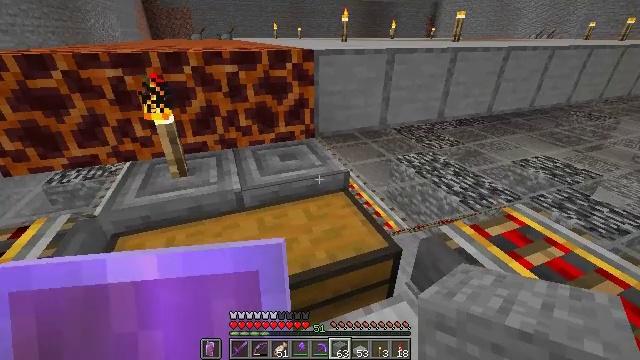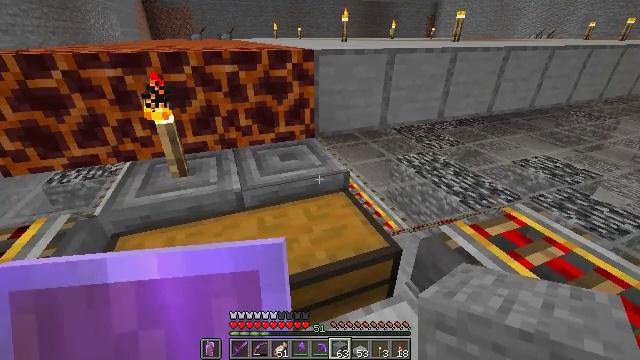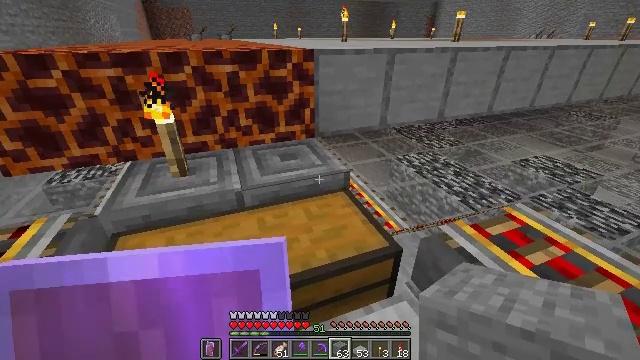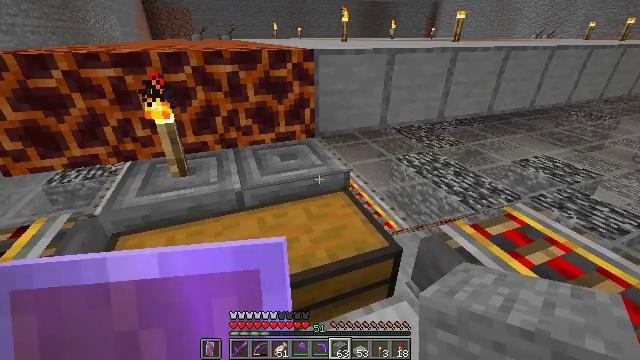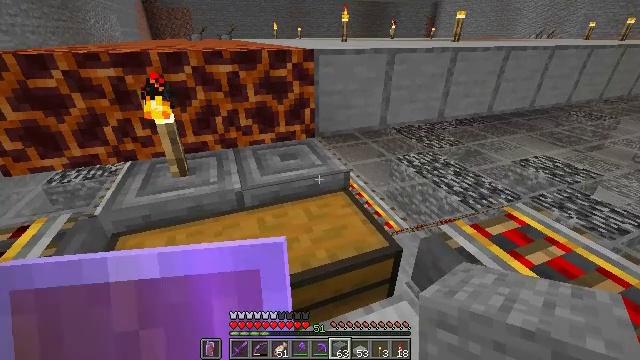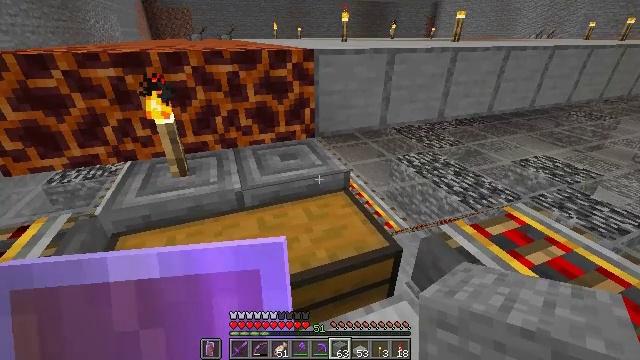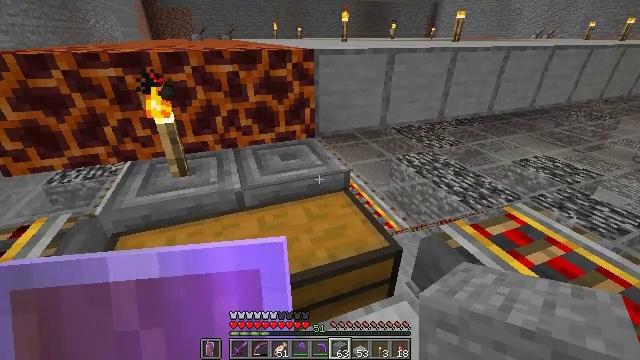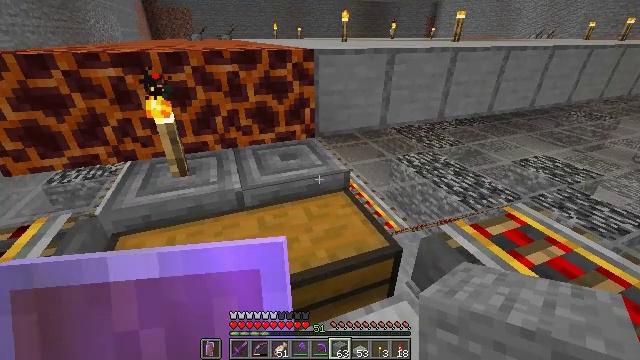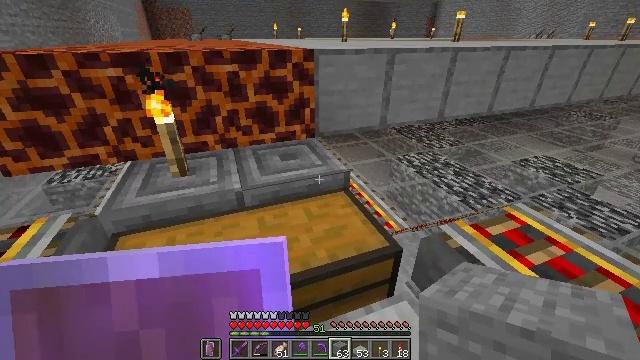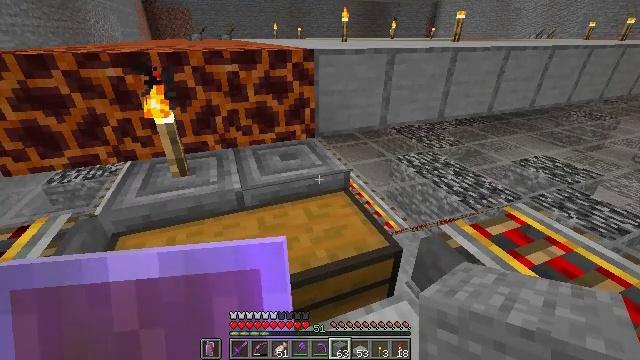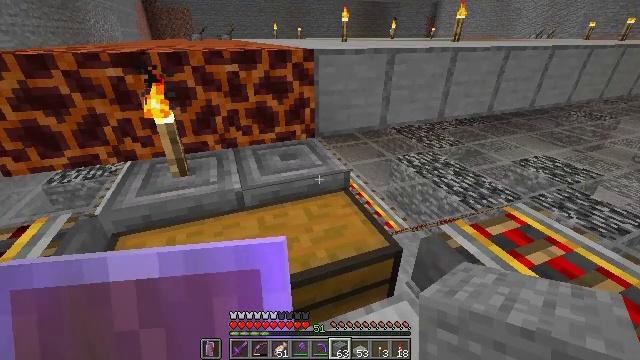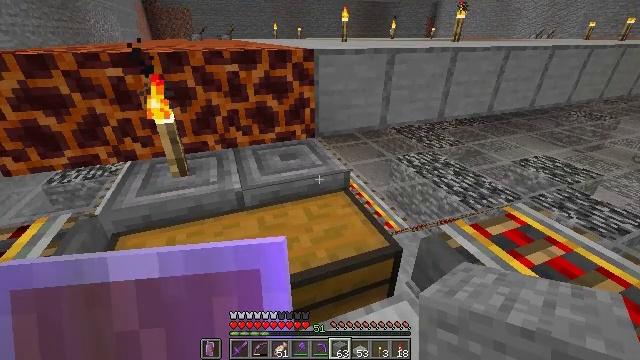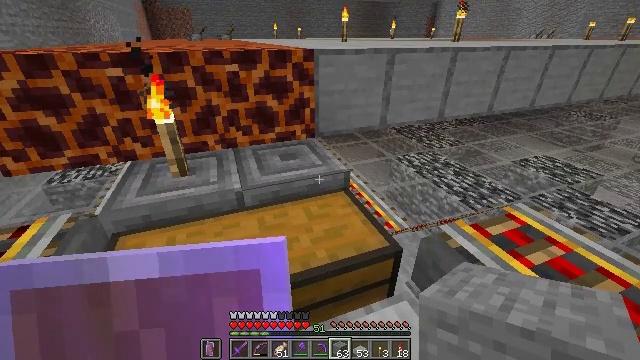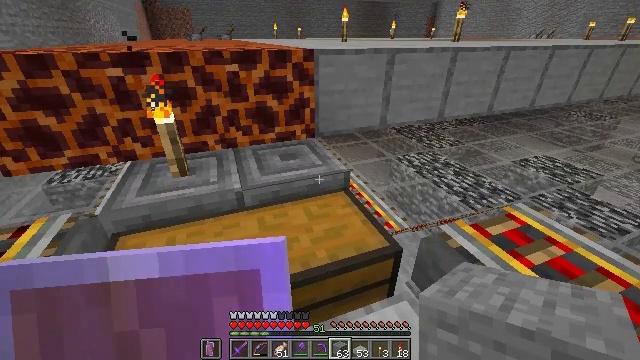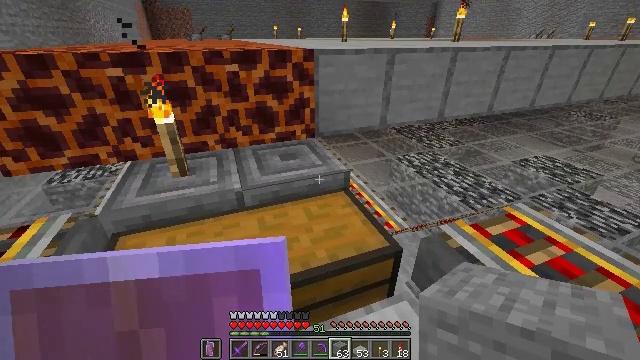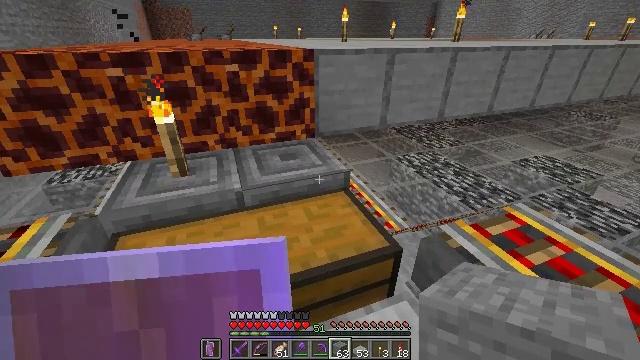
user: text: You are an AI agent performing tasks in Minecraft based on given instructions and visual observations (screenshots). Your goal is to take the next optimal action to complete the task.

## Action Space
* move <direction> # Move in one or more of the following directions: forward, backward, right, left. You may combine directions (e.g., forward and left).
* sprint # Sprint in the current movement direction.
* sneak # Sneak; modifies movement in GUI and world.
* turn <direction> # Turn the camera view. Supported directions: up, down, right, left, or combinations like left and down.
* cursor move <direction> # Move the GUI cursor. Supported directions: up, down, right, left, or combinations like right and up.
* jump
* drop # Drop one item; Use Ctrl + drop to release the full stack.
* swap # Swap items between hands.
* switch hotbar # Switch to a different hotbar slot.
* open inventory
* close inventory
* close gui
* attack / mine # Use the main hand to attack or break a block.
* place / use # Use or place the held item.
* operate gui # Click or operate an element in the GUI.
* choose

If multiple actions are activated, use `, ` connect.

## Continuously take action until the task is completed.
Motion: motion action
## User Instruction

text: Collect chiseled stone bricks for building.
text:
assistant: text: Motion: no_op
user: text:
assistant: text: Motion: no_op
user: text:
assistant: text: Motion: no_op
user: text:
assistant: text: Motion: no_op
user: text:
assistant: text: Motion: no_op
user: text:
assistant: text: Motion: no_op
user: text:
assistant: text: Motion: no_op
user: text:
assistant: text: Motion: no_op
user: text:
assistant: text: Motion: no_op
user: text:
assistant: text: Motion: no_op
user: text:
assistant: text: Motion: no_op
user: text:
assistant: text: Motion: no_op
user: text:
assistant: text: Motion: no_op
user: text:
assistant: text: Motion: no_op
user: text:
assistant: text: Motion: no_op
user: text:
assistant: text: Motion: no_op
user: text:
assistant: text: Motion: no_op
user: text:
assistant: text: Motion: no_op
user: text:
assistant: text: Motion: no_op
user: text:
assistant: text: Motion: no_op
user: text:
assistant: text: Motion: no_op
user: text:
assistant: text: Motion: no_op
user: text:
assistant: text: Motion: no_op
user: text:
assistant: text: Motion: no_op
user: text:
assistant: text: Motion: no_op
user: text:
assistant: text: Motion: no_op
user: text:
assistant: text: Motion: no_op
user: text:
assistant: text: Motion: turn left and down
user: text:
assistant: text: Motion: turn left and down
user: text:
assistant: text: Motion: turn left